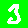
Digit: 3